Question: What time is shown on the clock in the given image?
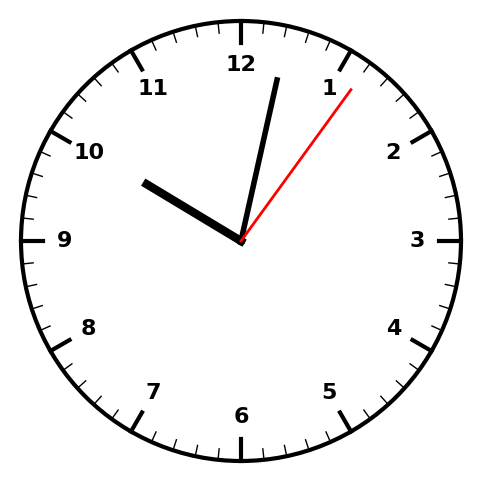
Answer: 10:02:06